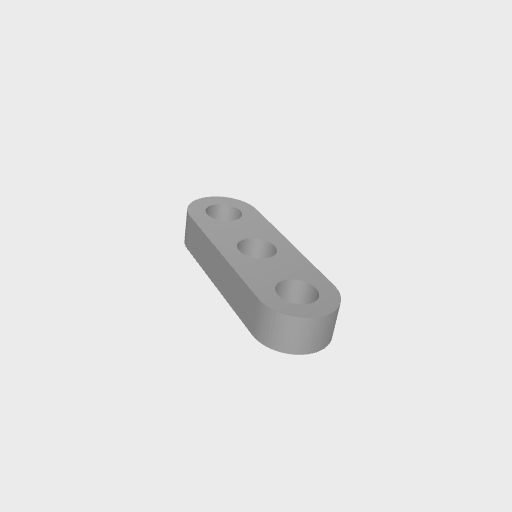
Part: FlatBeam3H